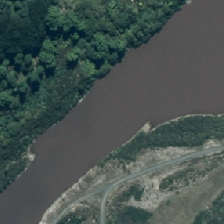
Land cover: lake_pond